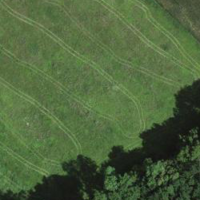
EUNIS habitat code: 52
Species observed at this site:
Tussilago farfara